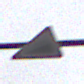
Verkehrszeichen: Steigung10
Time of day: Midday
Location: Outdoor (Urban)
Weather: Overcast
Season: NotSpecified
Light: Natural